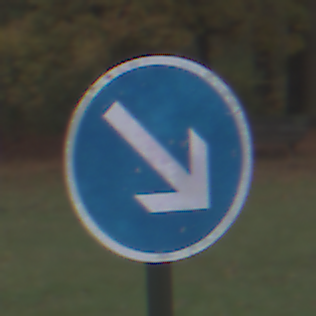
Verkehrszeichen: VorgeschriebeneVorbeifahrtRechts
Umgebung: Outdoor, Nature
Tageszeit: SunriseSunset
Wetter: PartlyCloudy
Licht: Natural
Jahreszeit: Autumn
Kontrast: LowContrast